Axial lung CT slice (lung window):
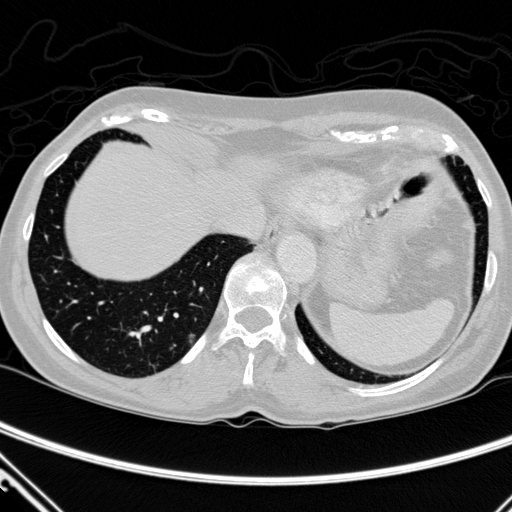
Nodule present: no